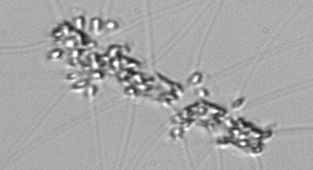
Label: Chaetoceros_didymus_TAG_external_flagellate